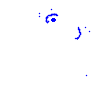
Particle: proton